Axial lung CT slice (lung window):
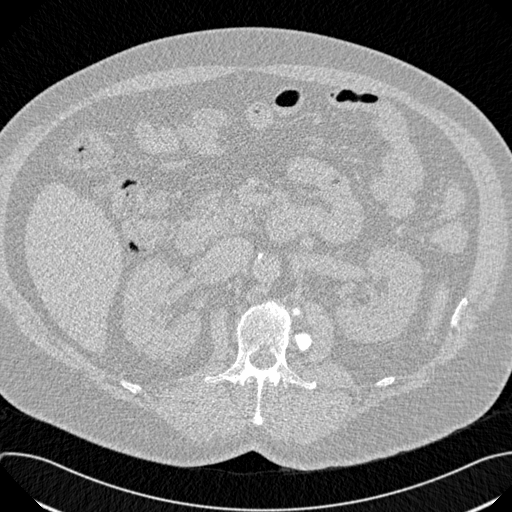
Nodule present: no